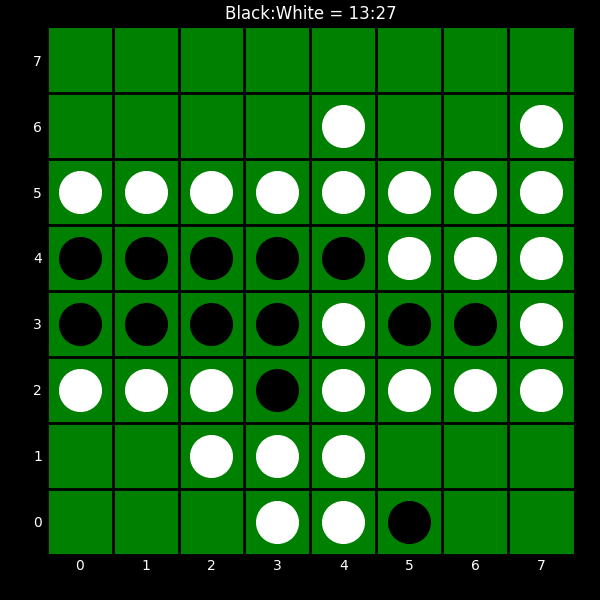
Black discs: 13
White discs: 27